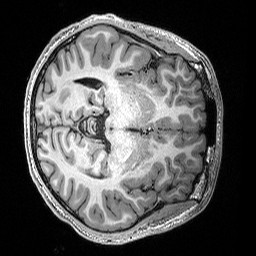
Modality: T1w
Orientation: axial
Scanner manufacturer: siemens
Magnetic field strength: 3 T
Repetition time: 2.53 s
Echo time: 0.0033 s